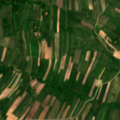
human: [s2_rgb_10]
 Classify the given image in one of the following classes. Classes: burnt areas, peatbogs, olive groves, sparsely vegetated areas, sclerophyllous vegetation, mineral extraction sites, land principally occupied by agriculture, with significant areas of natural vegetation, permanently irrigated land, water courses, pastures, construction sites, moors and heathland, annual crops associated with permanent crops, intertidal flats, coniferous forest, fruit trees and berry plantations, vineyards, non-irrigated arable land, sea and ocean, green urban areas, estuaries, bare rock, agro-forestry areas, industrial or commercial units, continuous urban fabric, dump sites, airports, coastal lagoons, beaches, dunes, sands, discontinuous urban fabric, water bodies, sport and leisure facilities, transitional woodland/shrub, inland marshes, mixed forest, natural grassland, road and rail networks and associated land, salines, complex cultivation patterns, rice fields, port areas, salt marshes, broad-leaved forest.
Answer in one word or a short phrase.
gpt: complex cultivation patterns, land principally occupied by agriculture, with significant areas of natural vegetation